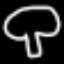
Label: mushroom